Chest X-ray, PA view. Patient: 25 years old, sex F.
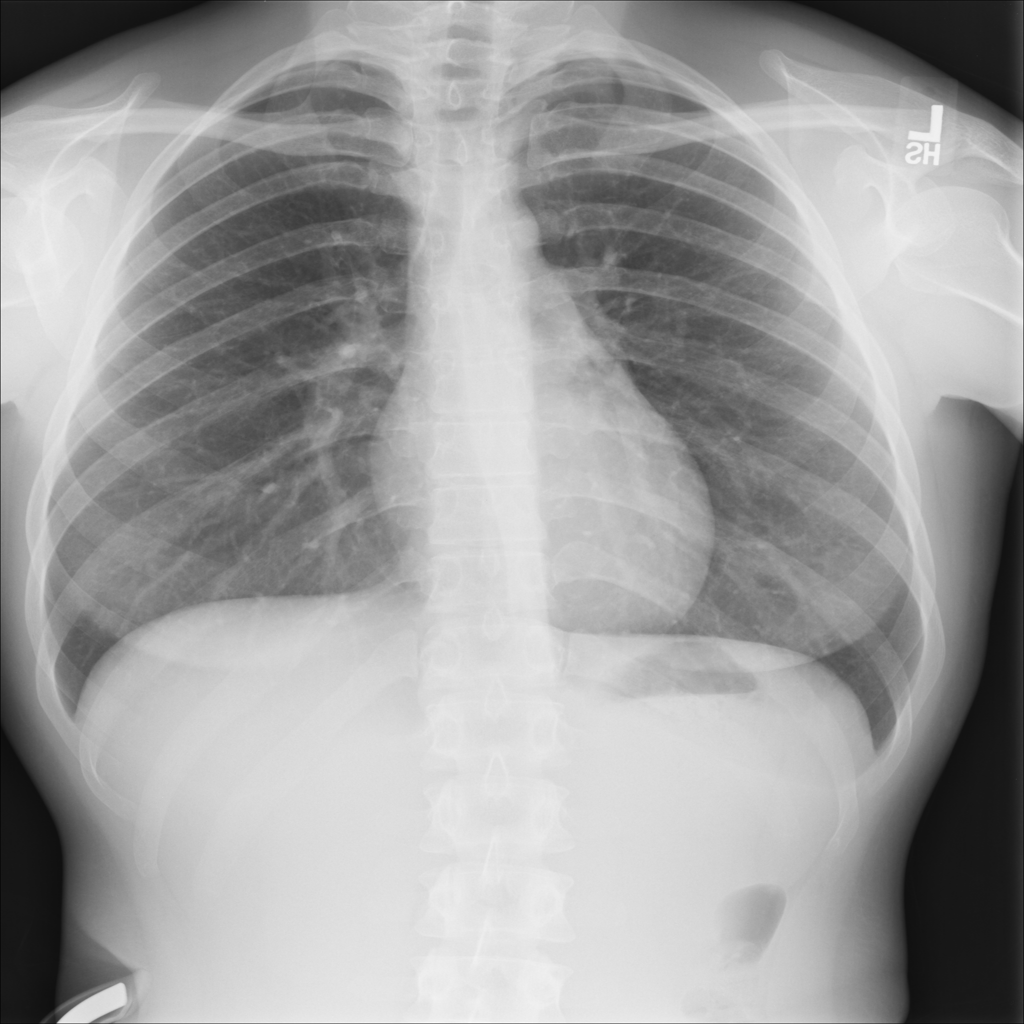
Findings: No Finding